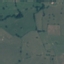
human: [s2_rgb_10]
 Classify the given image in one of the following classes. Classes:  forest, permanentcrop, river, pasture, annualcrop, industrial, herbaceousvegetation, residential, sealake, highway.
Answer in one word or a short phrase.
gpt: Pasture